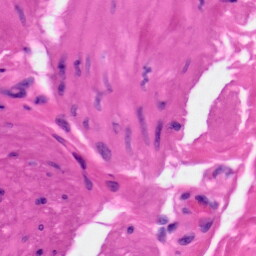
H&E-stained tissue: Skin